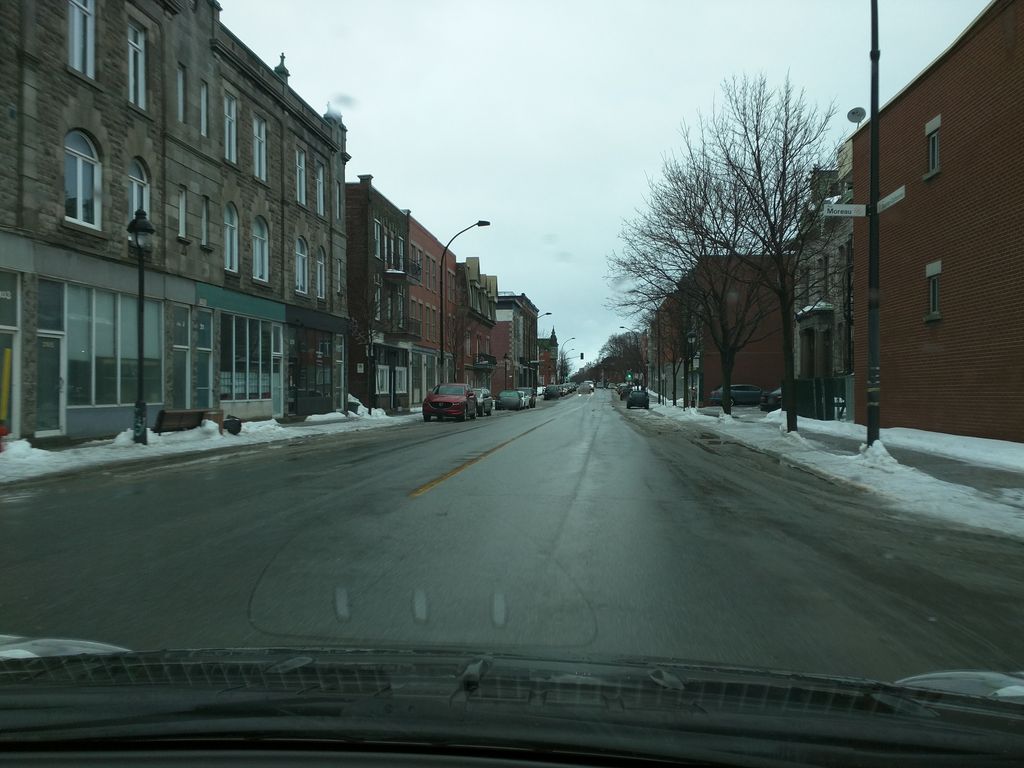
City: montreal